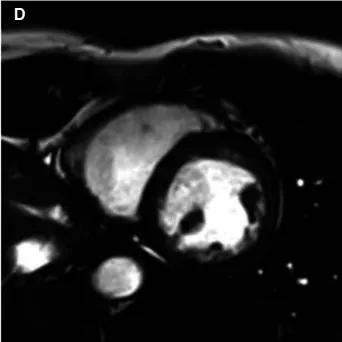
Short axis end-systole. Imaging demonstrated mild RV enlargement (RV end-diastolic volume index 107 ml/m2, normal range 51-103 ml/m2) without dyssynchrony, akinesia, or dyskinesia; normal biventricular function (RV EF 51%, LV EF 58%), and no late gadolinium enhancement or other structural abnormality.
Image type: radiology (mri)